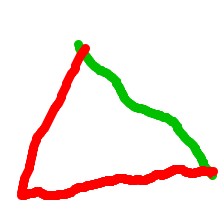
Shape: triangle